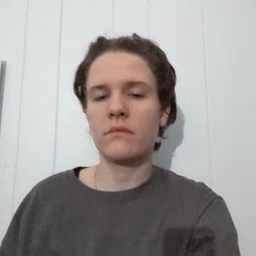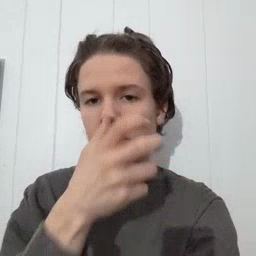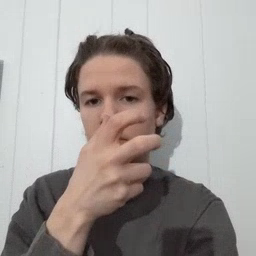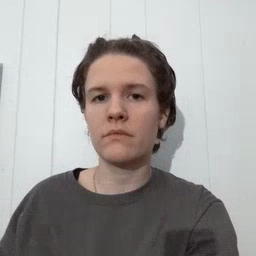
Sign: bug